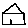
Label: house